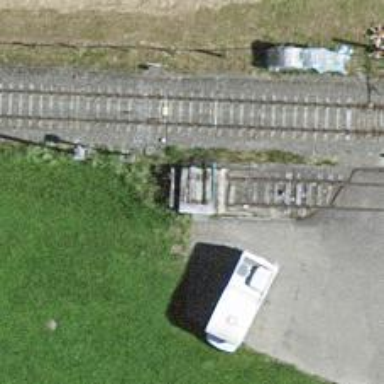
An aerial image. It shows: Railway buffer stop.